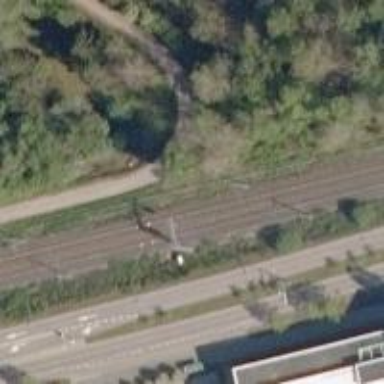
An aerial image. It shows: Railway signal.